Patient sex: F
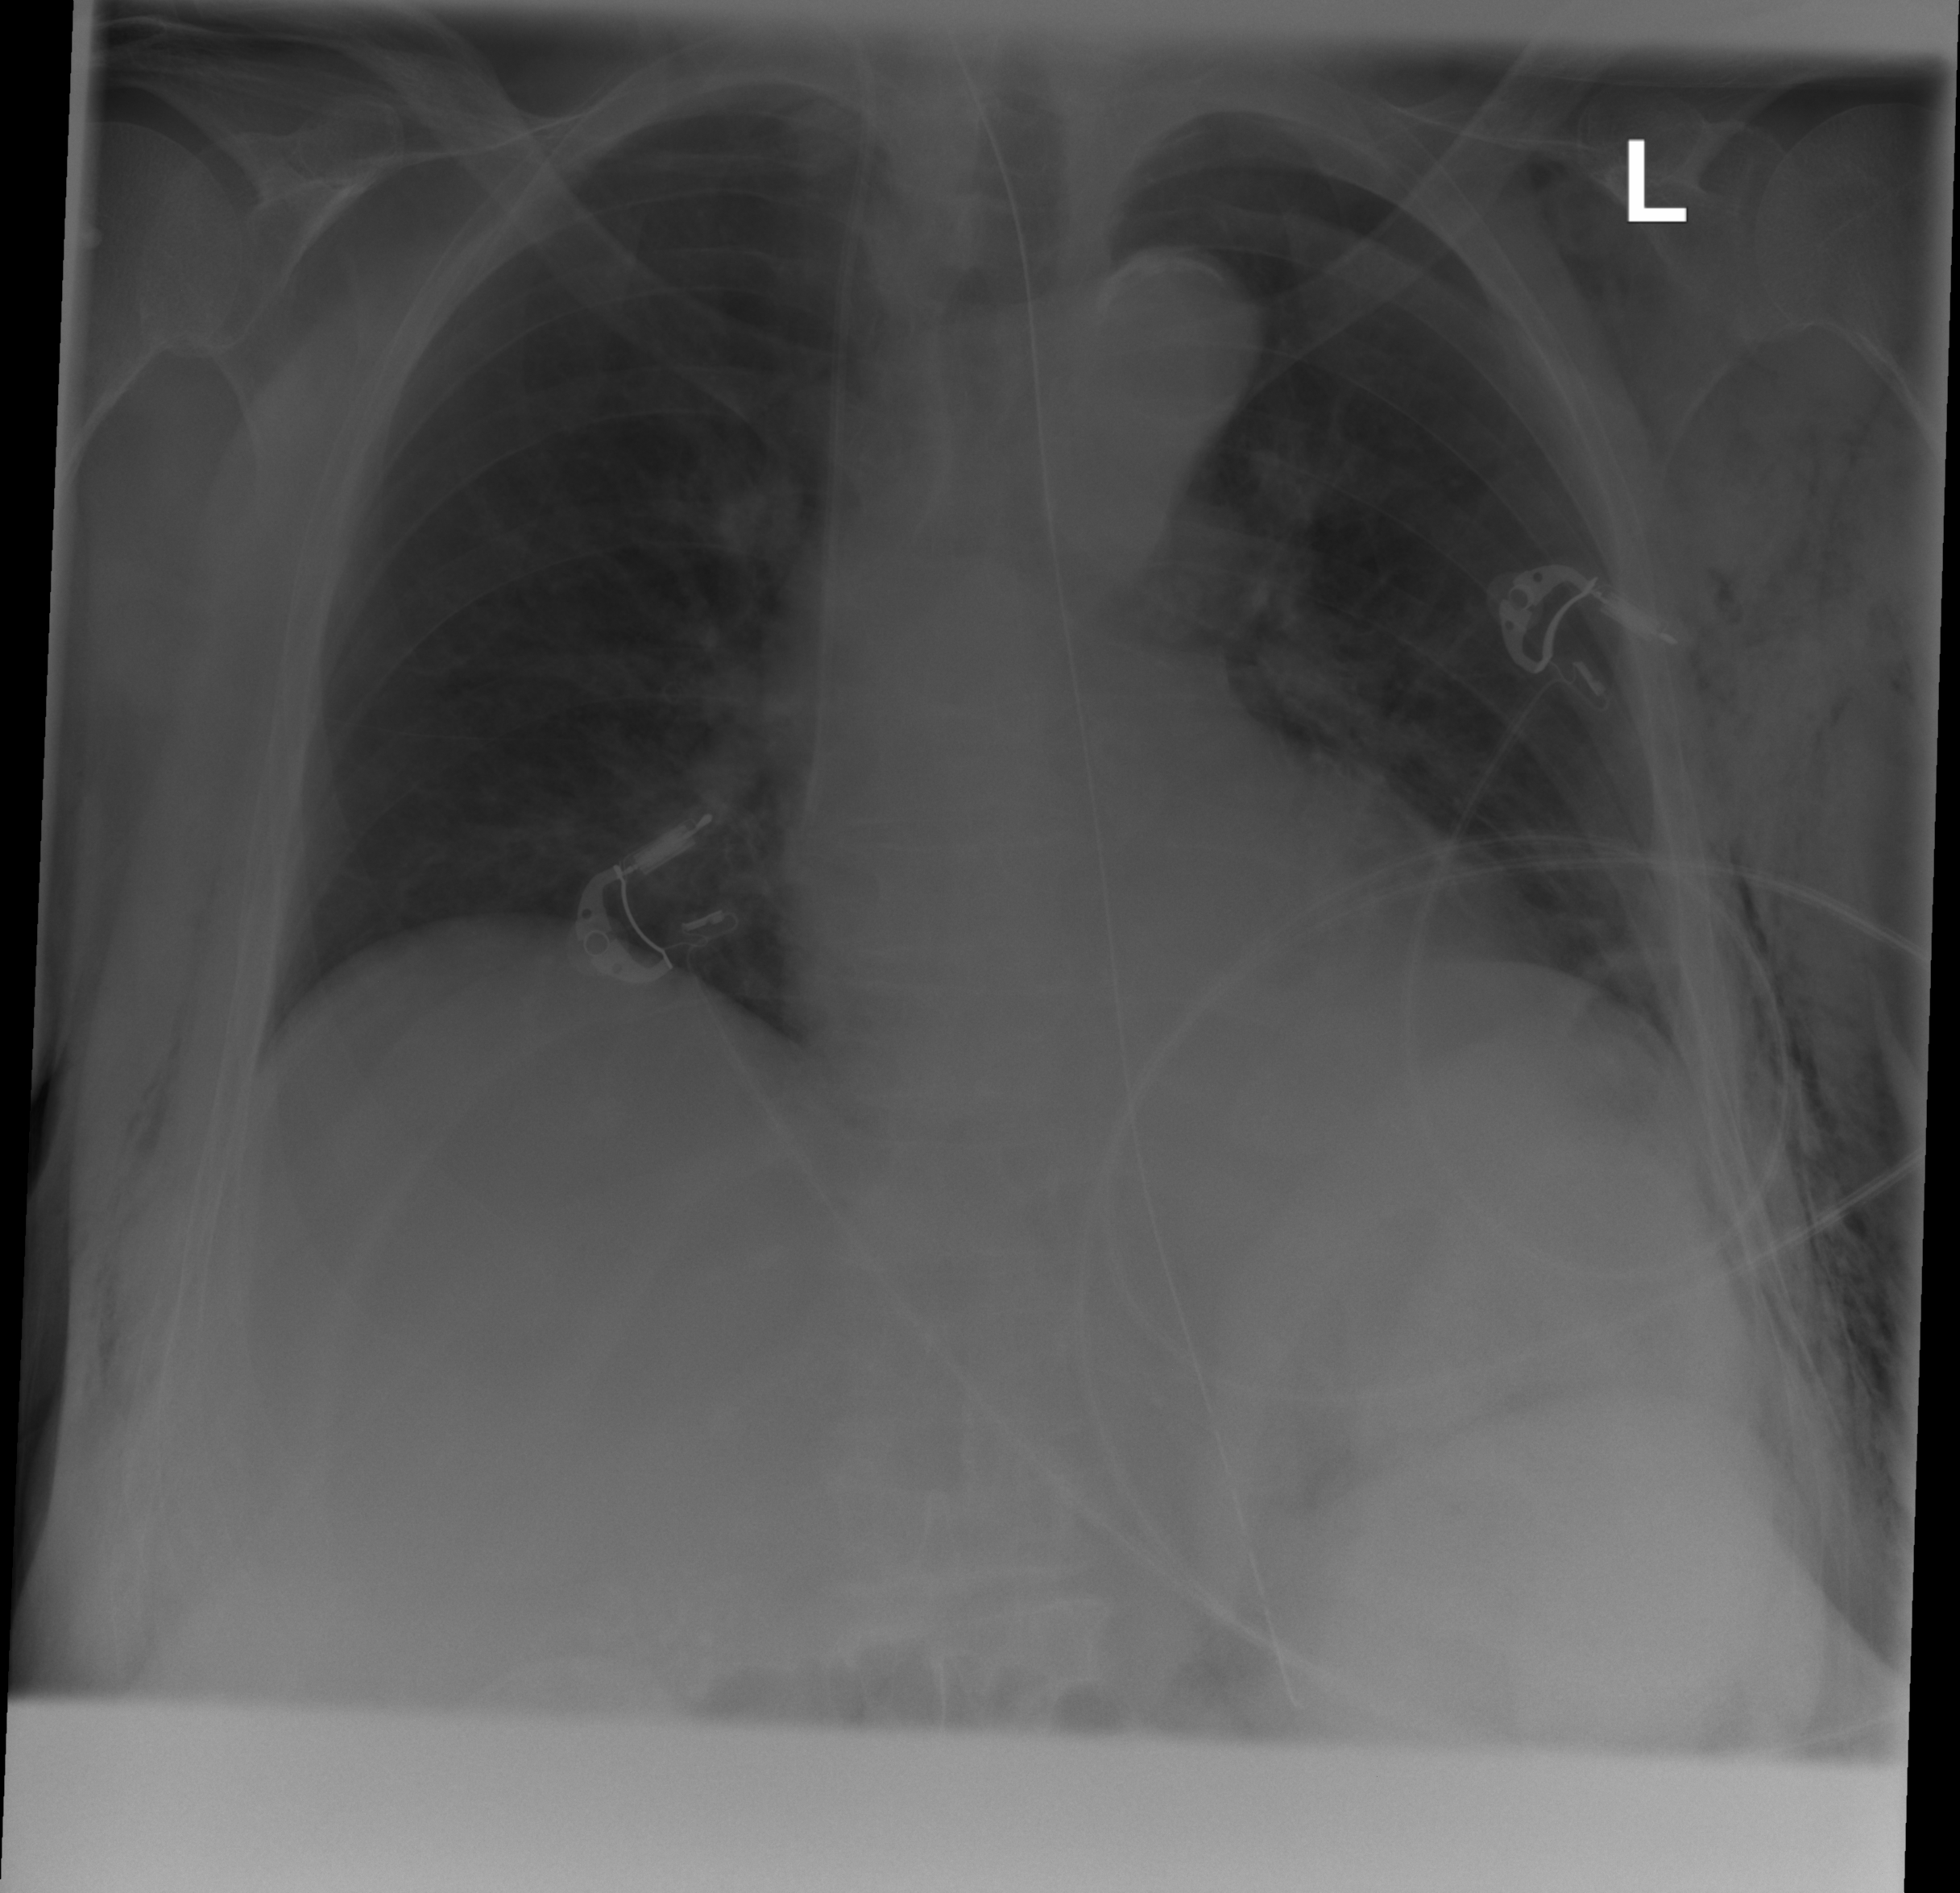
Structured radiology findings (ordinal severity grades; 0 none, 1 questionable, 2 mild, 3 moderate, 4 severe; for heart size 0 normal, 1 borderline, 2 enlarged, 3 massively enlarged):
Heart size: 1
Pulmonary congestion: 2
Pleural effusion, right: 0
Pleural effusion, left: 0
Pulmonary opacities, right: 2
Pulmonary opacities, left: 2
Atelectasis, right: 1
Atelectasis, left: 1